Field crop: maize
Growth stage: 1
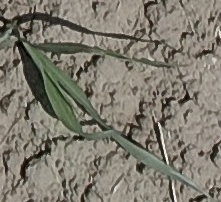
Species: sorghum